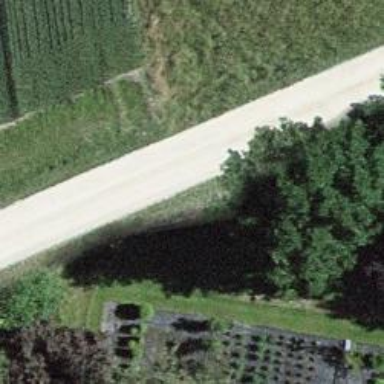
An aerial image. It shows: Unclassified road with compacted surface.